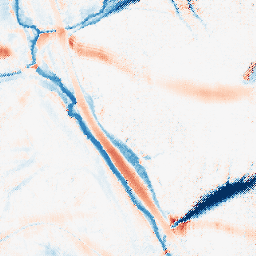
Category: morphological
Decomposition family: morphological_ellipse
Decomposition parameters: operation: average
width: 30
height: 20
Upsampling method: regularized
Upsampling parameters: scale: 4
lambda_reg: 0.1
Upsampling scale: 4